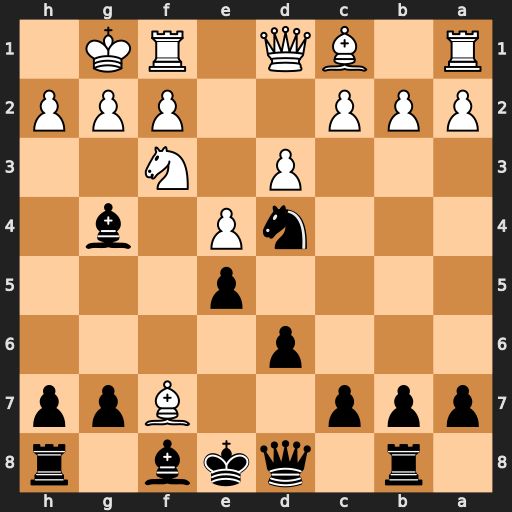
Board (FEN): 1r1qkb1r/ppp2Bpp/3p4/4p3/3nP1b1/3P1N2/PPP2PPP/R1BQ1RK1
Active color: b
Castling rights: k
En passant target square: -
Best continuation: Kxf7 Nxe5+ dxe5